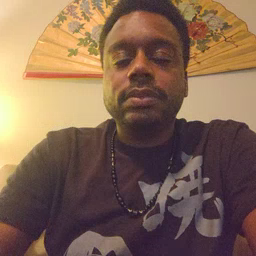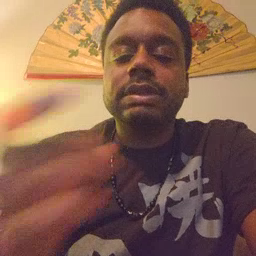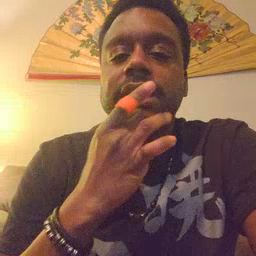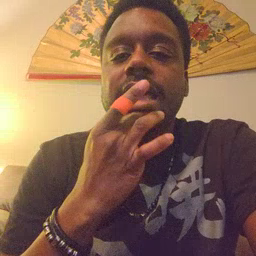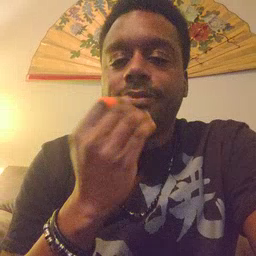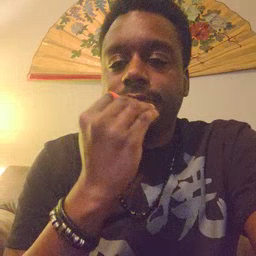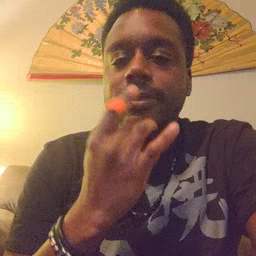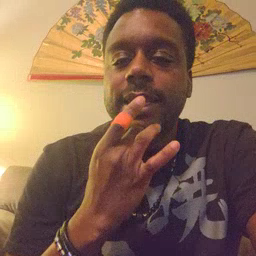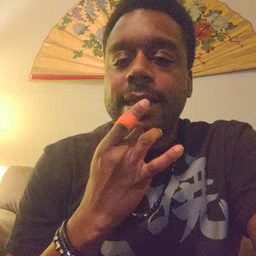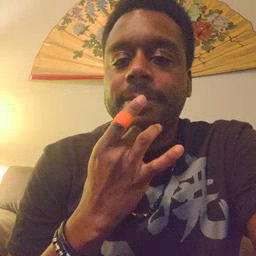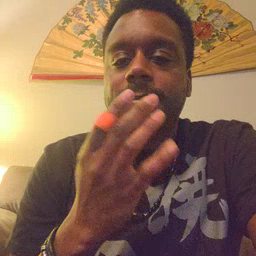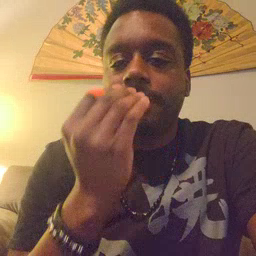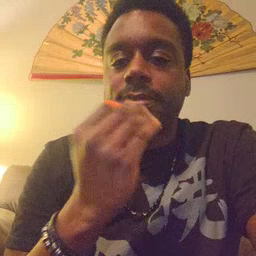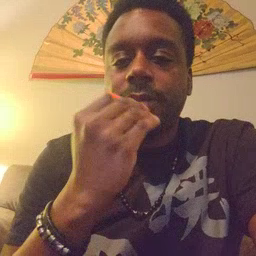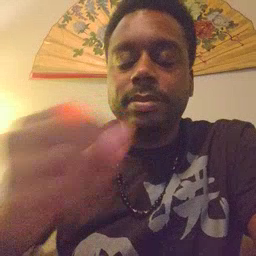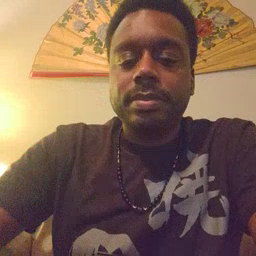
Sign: snack